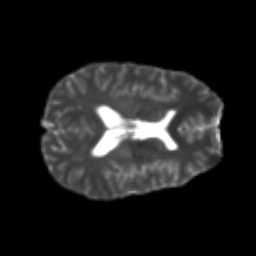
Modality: T2w
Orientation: axial
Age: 25
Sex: male
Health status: healthy
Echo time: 0.074 s